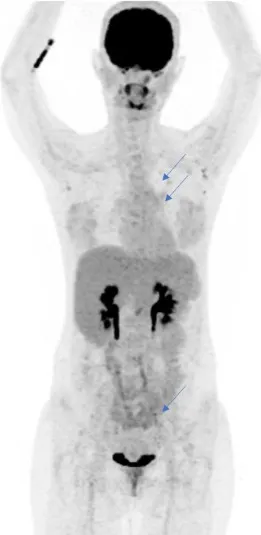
Complete metabolic and subtotal morphologic response to molecularly targeted treatment with alectinib in a 32-year-old patient diagnosed with a metastatic ALK-rearranged LCNEC. (B) FDG-PET scan performed 8 weeks after treatment start with alectinib showing complete metabolic and subtotal morphological response of the primary tumor and the lymph node metastases (blue arrows).
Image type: radiology (pet)